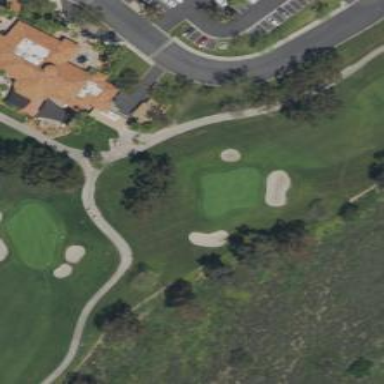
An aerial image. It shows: Golf hole.